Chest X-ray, PA view. Patient: 34 years old, sex M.
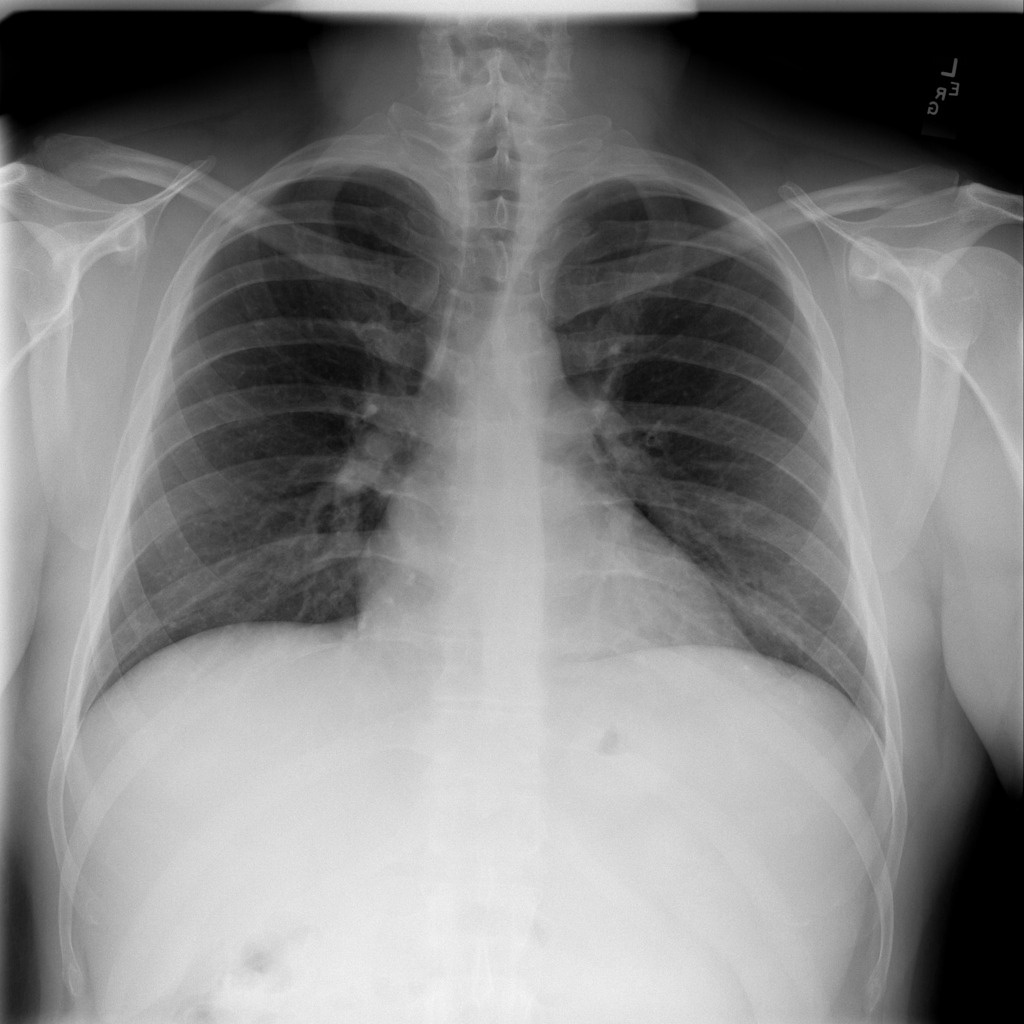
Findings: No Finding